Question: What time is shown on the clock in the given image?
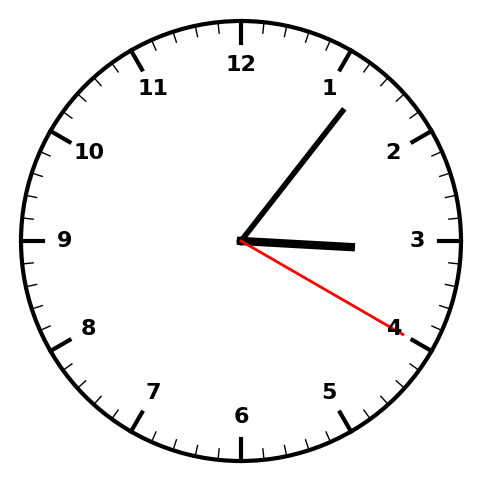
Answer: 03:06:20